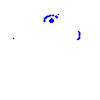
Particle: electron